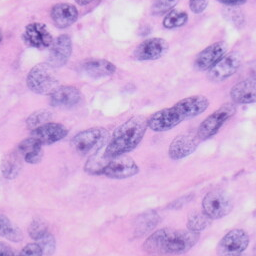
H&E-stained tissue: Skin